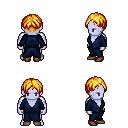
a pixel art fantasy rpg character, male body template, dark elf, purple skin, blue robe, gold greaves, light blonde parted hairstyle, brown shoes, four views (front, back, left, right), 2x2 character sprite sheet, small pixel art, hard edges, no anti-aliasing